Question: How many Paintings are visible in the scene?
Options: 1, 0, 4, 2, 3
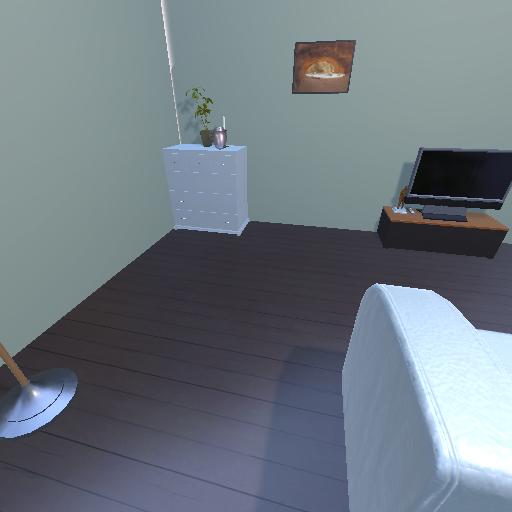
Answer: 1